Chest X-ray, AP view. Patient: 51 years old, sex M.
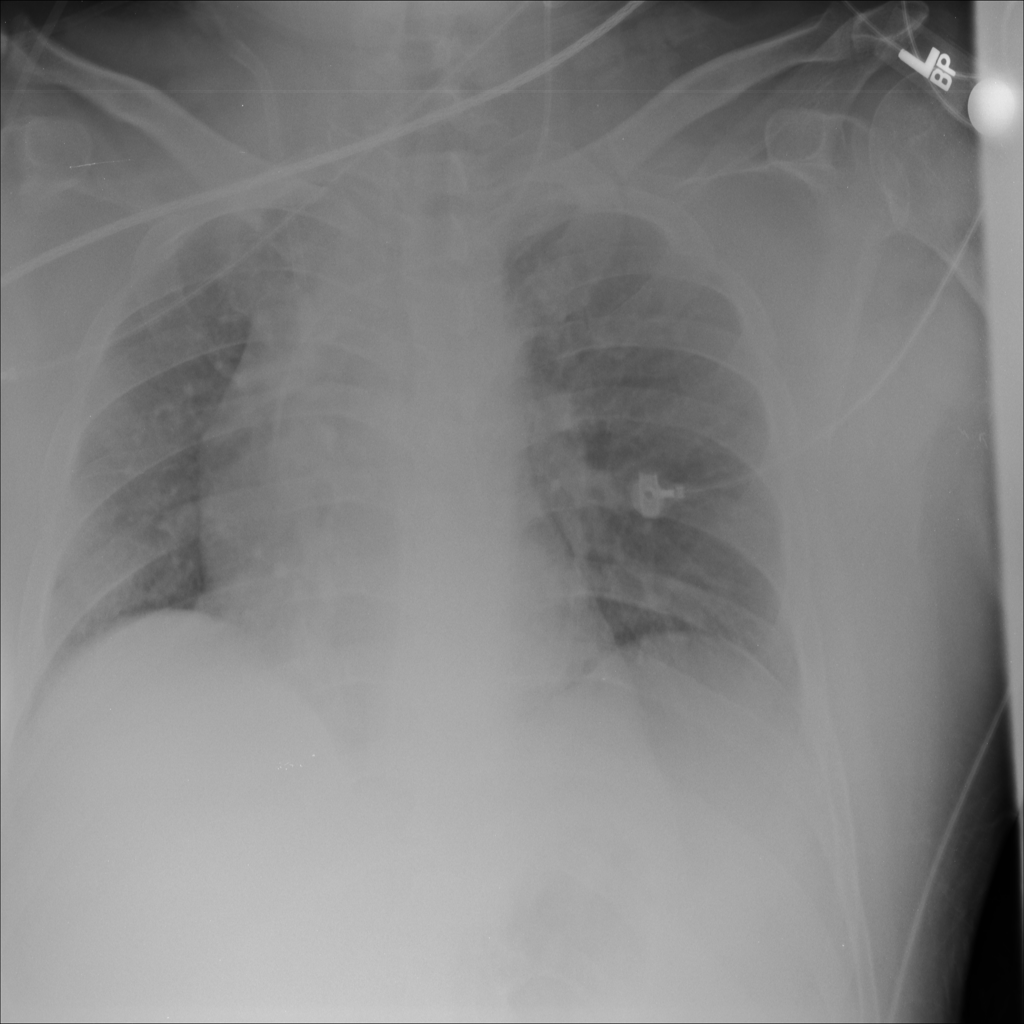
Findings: Atelectasis